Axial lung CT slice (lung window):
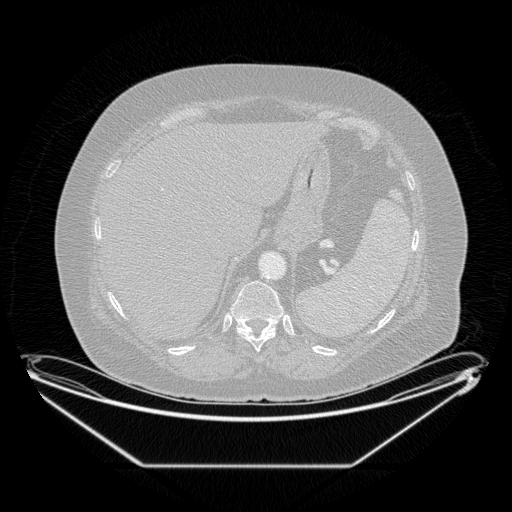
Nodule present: no